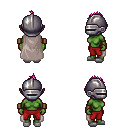
a pixel art fantasy rpg character, female body template, orc, green skin, gray cape, red pants, pink mohawk hairstyle, metal helm, leather bracers, white slippers, four views (front, back, left, right), 2x2 character sprite sheet, small pixel art, hard edges, no anti-aliasing